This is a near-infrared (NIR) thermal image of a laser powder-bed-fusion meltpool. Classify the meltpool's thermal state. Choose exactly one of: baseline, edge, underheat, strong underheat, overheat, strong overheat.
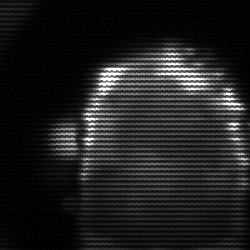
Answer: baseline